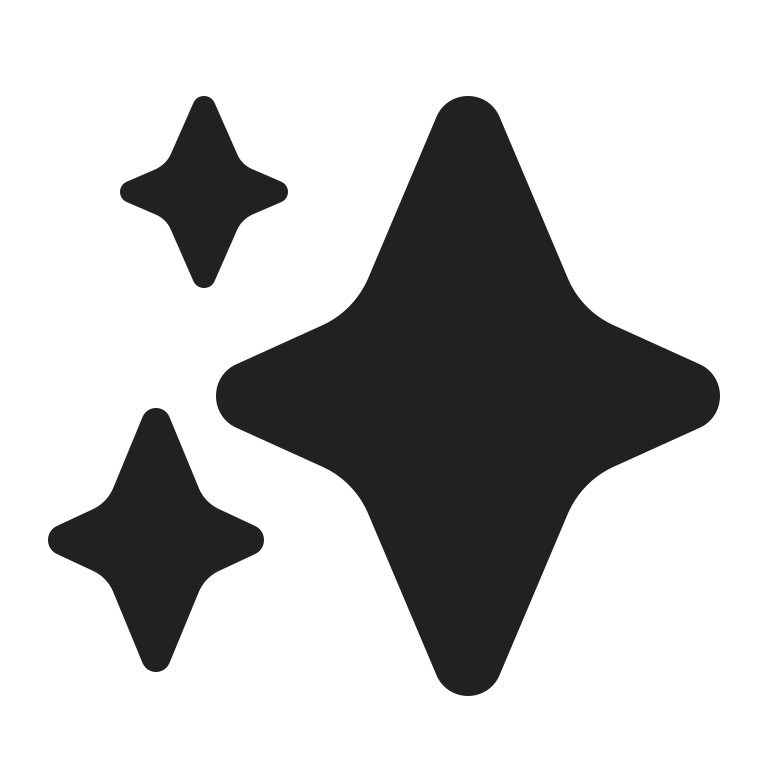
sparkles high contrast